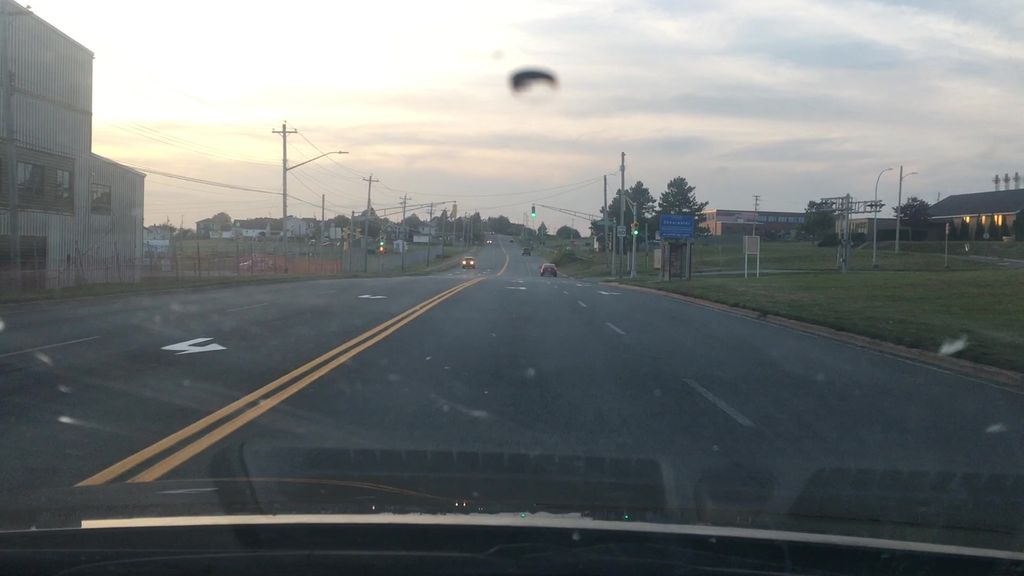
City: halifax